Field crop: maize
Growth stage: 2
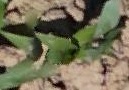
Species: maize